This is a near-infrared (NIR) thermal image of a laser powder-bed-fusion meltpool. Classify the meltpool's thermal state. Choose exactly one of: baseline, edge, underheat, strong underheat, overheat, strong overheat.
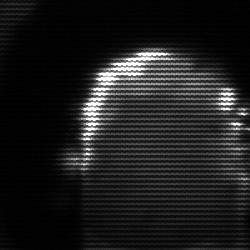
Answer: baseline